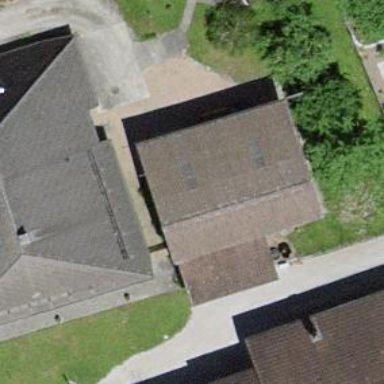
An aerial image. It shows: Shed.